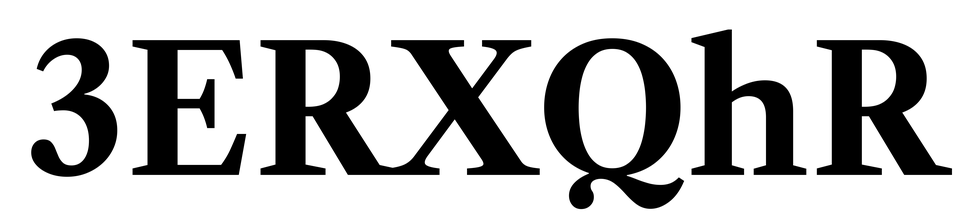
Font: LibreCaslonText_Bold